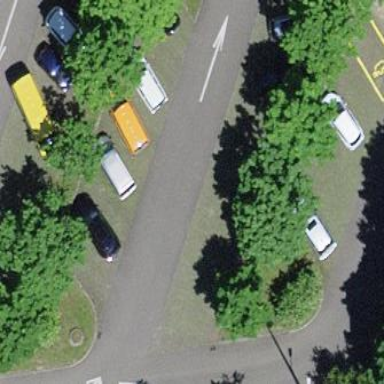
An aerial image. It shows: Parking area with surface.